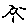
Label: sun